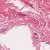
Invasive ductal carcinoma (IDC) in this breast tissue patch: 0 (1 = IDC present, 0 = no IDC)